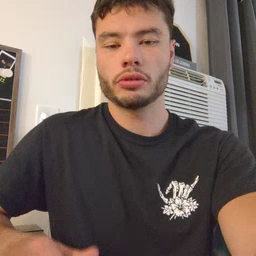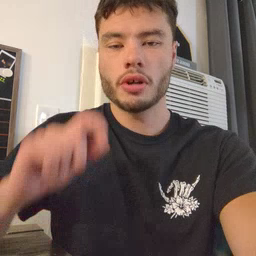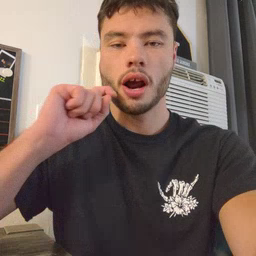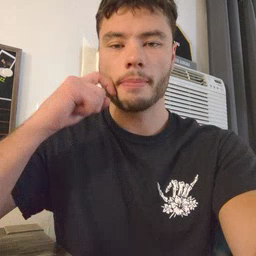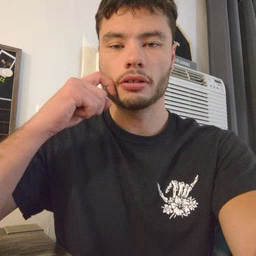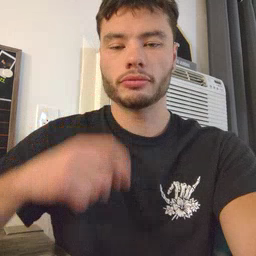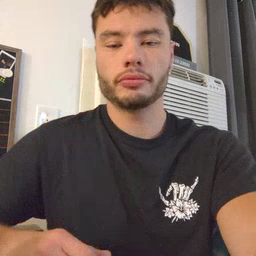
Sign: apple